Field crop: maize
Growth stage: 1
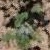
Species: chenopodium